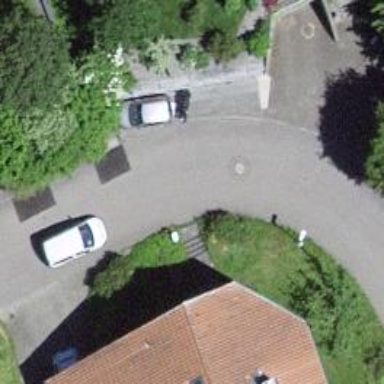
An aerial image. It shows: Residential road with asphalt surface.